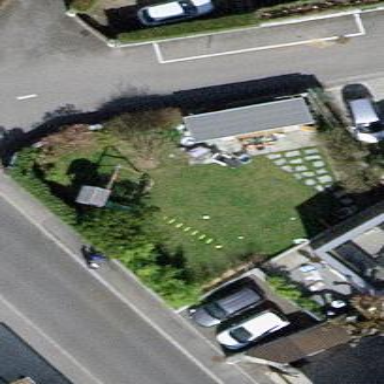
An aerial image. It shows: Garden area designated for leisure land.